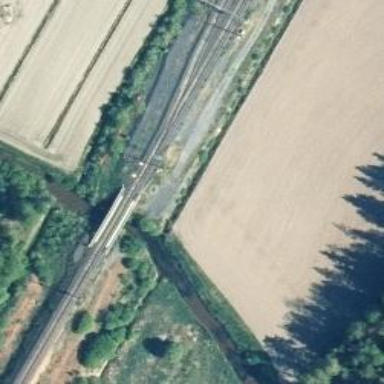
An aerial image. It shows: Railway track with continuous electrified contact line.